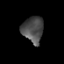
Tissue: prostate
Cell type: T cells
Senescence score: 0.3342
Nuclear area (px): 539
Mean DAPI intensity: 76.508